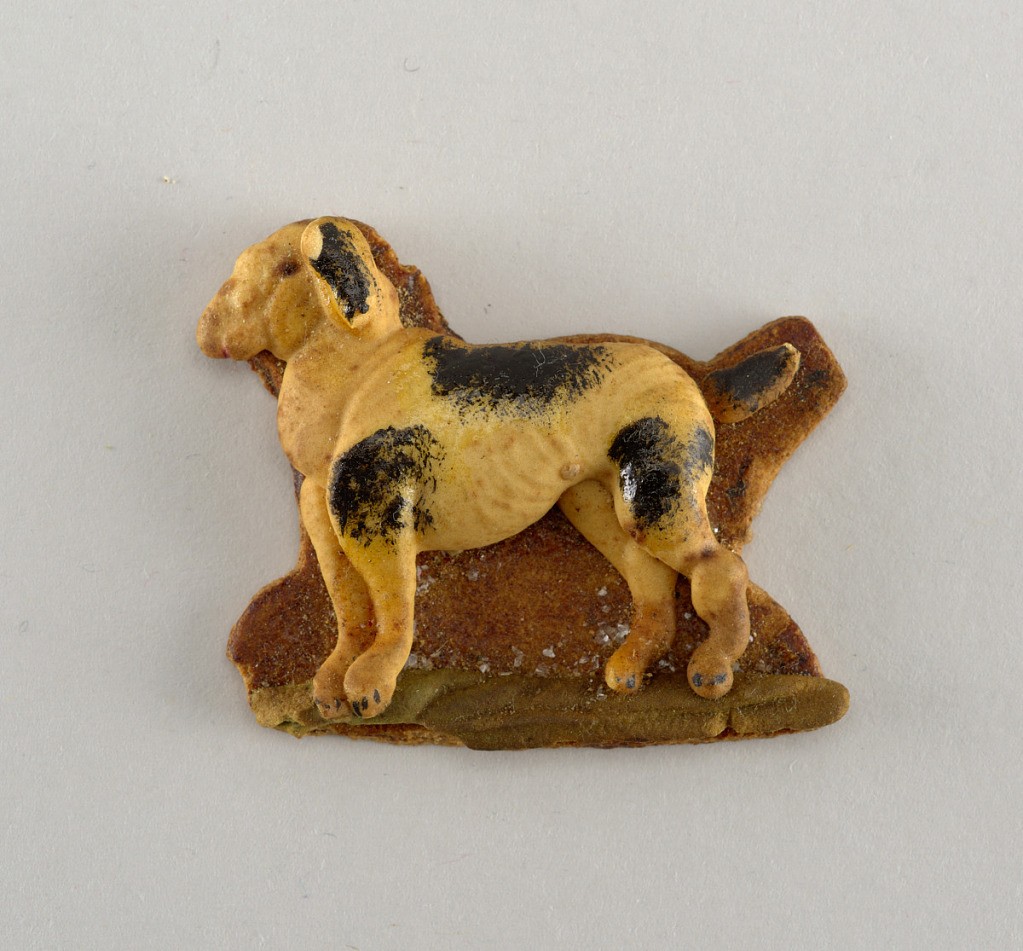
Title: Ornament, Christmas
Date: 1850–99
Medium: Dough
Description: Dog-like animal with black spots, in relief on brown ground with strip of green.